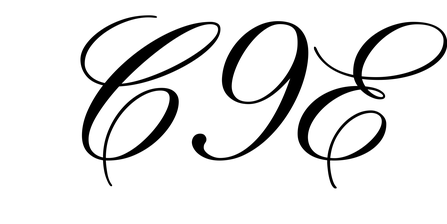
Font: PinyonScript-Regular